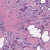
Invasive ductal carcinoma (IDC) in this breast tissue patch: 1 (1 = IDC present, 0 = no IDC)